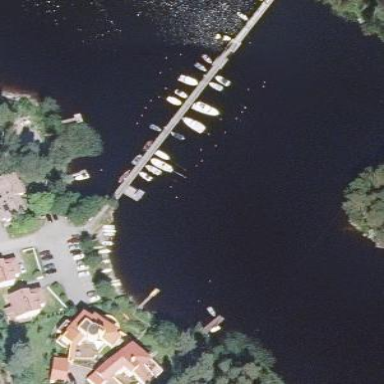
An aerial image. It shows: Man-made pier.